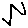
Label: zigzag